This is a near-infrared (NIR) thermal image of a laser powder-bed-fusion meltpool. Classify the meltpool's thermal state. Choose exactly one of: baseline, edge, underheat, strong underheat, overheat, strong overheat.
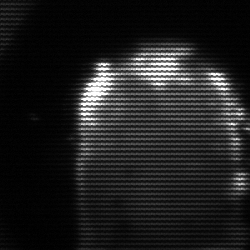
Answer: baseline